Field crop: maize
Growth stage: 2
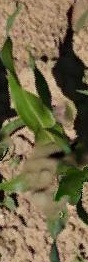
Species: maize